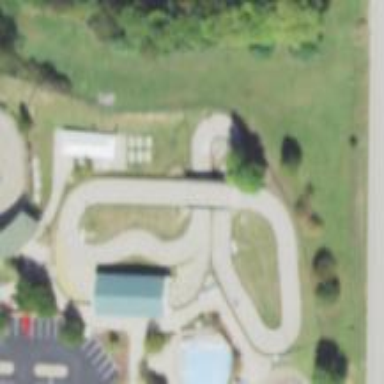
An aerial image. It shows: Karting raceway.